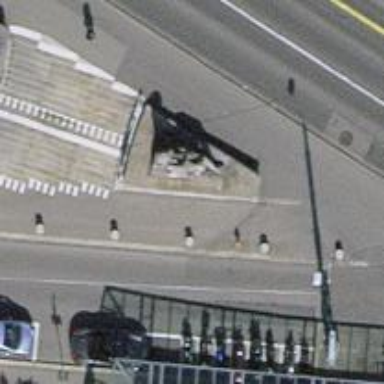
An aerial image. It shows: Bollard.